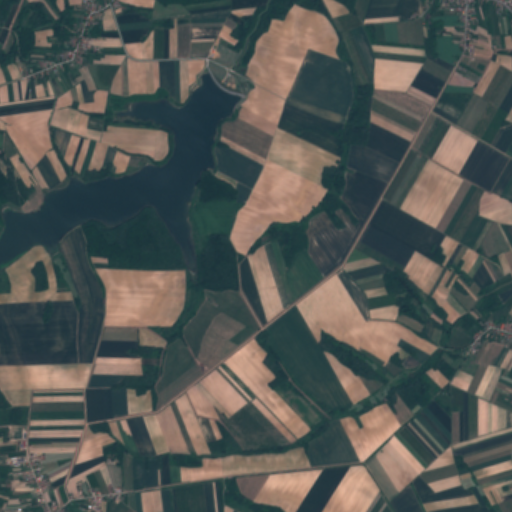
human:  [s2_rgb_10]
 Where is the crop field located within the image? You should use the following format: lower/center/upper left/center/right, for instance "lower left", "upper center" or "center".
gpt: The crop field is located in the upper of the image.
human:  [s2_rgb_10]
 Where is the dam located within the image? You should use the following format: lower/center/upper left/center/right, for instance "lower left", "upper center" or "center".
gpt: The dam is located in the upper center of the image.
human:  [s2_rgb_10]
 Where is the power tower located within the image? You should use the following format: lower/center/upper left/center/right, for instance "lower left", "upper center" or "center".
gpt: The power tower is located in the upper right of the image.
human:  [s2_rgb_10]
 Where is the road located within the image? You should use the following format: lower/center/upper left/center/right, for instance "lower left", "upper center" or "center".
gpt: There is no road in the image.